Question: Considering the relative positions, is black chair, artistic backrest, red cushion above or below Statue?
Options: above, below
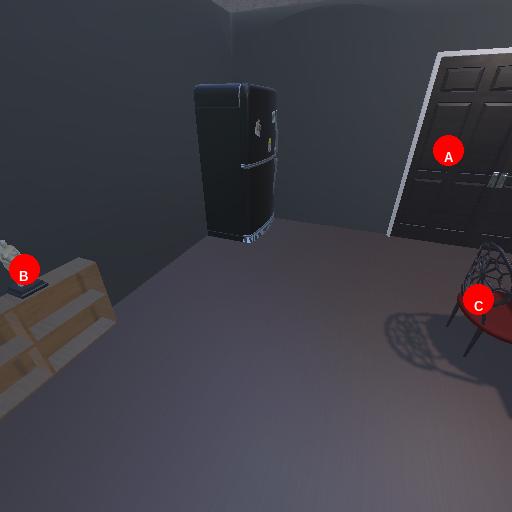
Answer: above